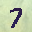
Label: 7